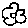
Label: flower